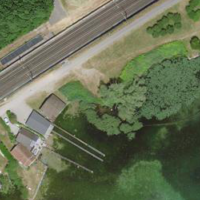
EUNIS habitat code: 14
Species observed at this site:
Echium vulgare
Humulus lupulus